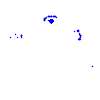
Particle: kaon